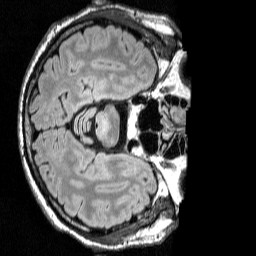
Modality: FLAIR
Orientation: axial
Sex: male
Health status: ill
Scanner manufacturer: siemens
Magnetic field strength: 3 T
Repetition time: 7 s
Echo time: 0.372 s